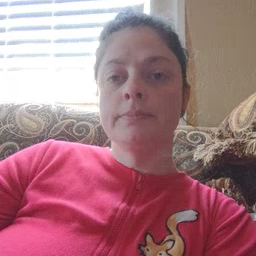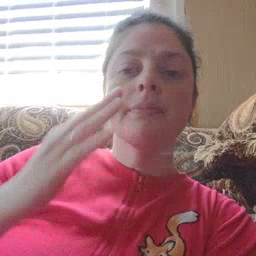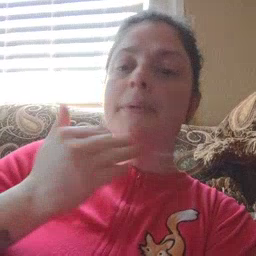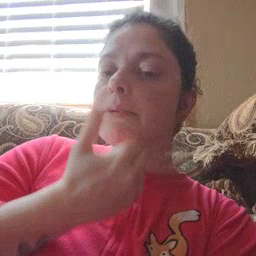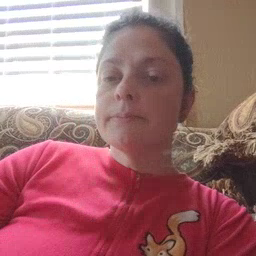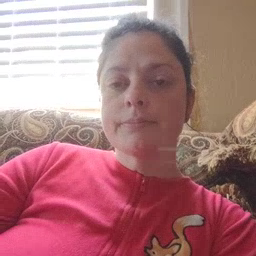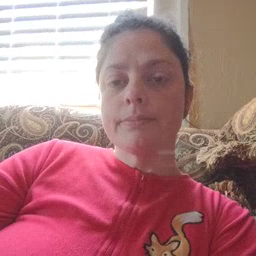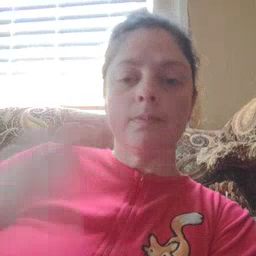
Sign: napkin